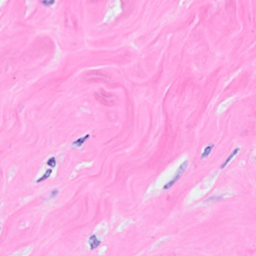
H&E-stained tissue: Breast